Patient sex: M
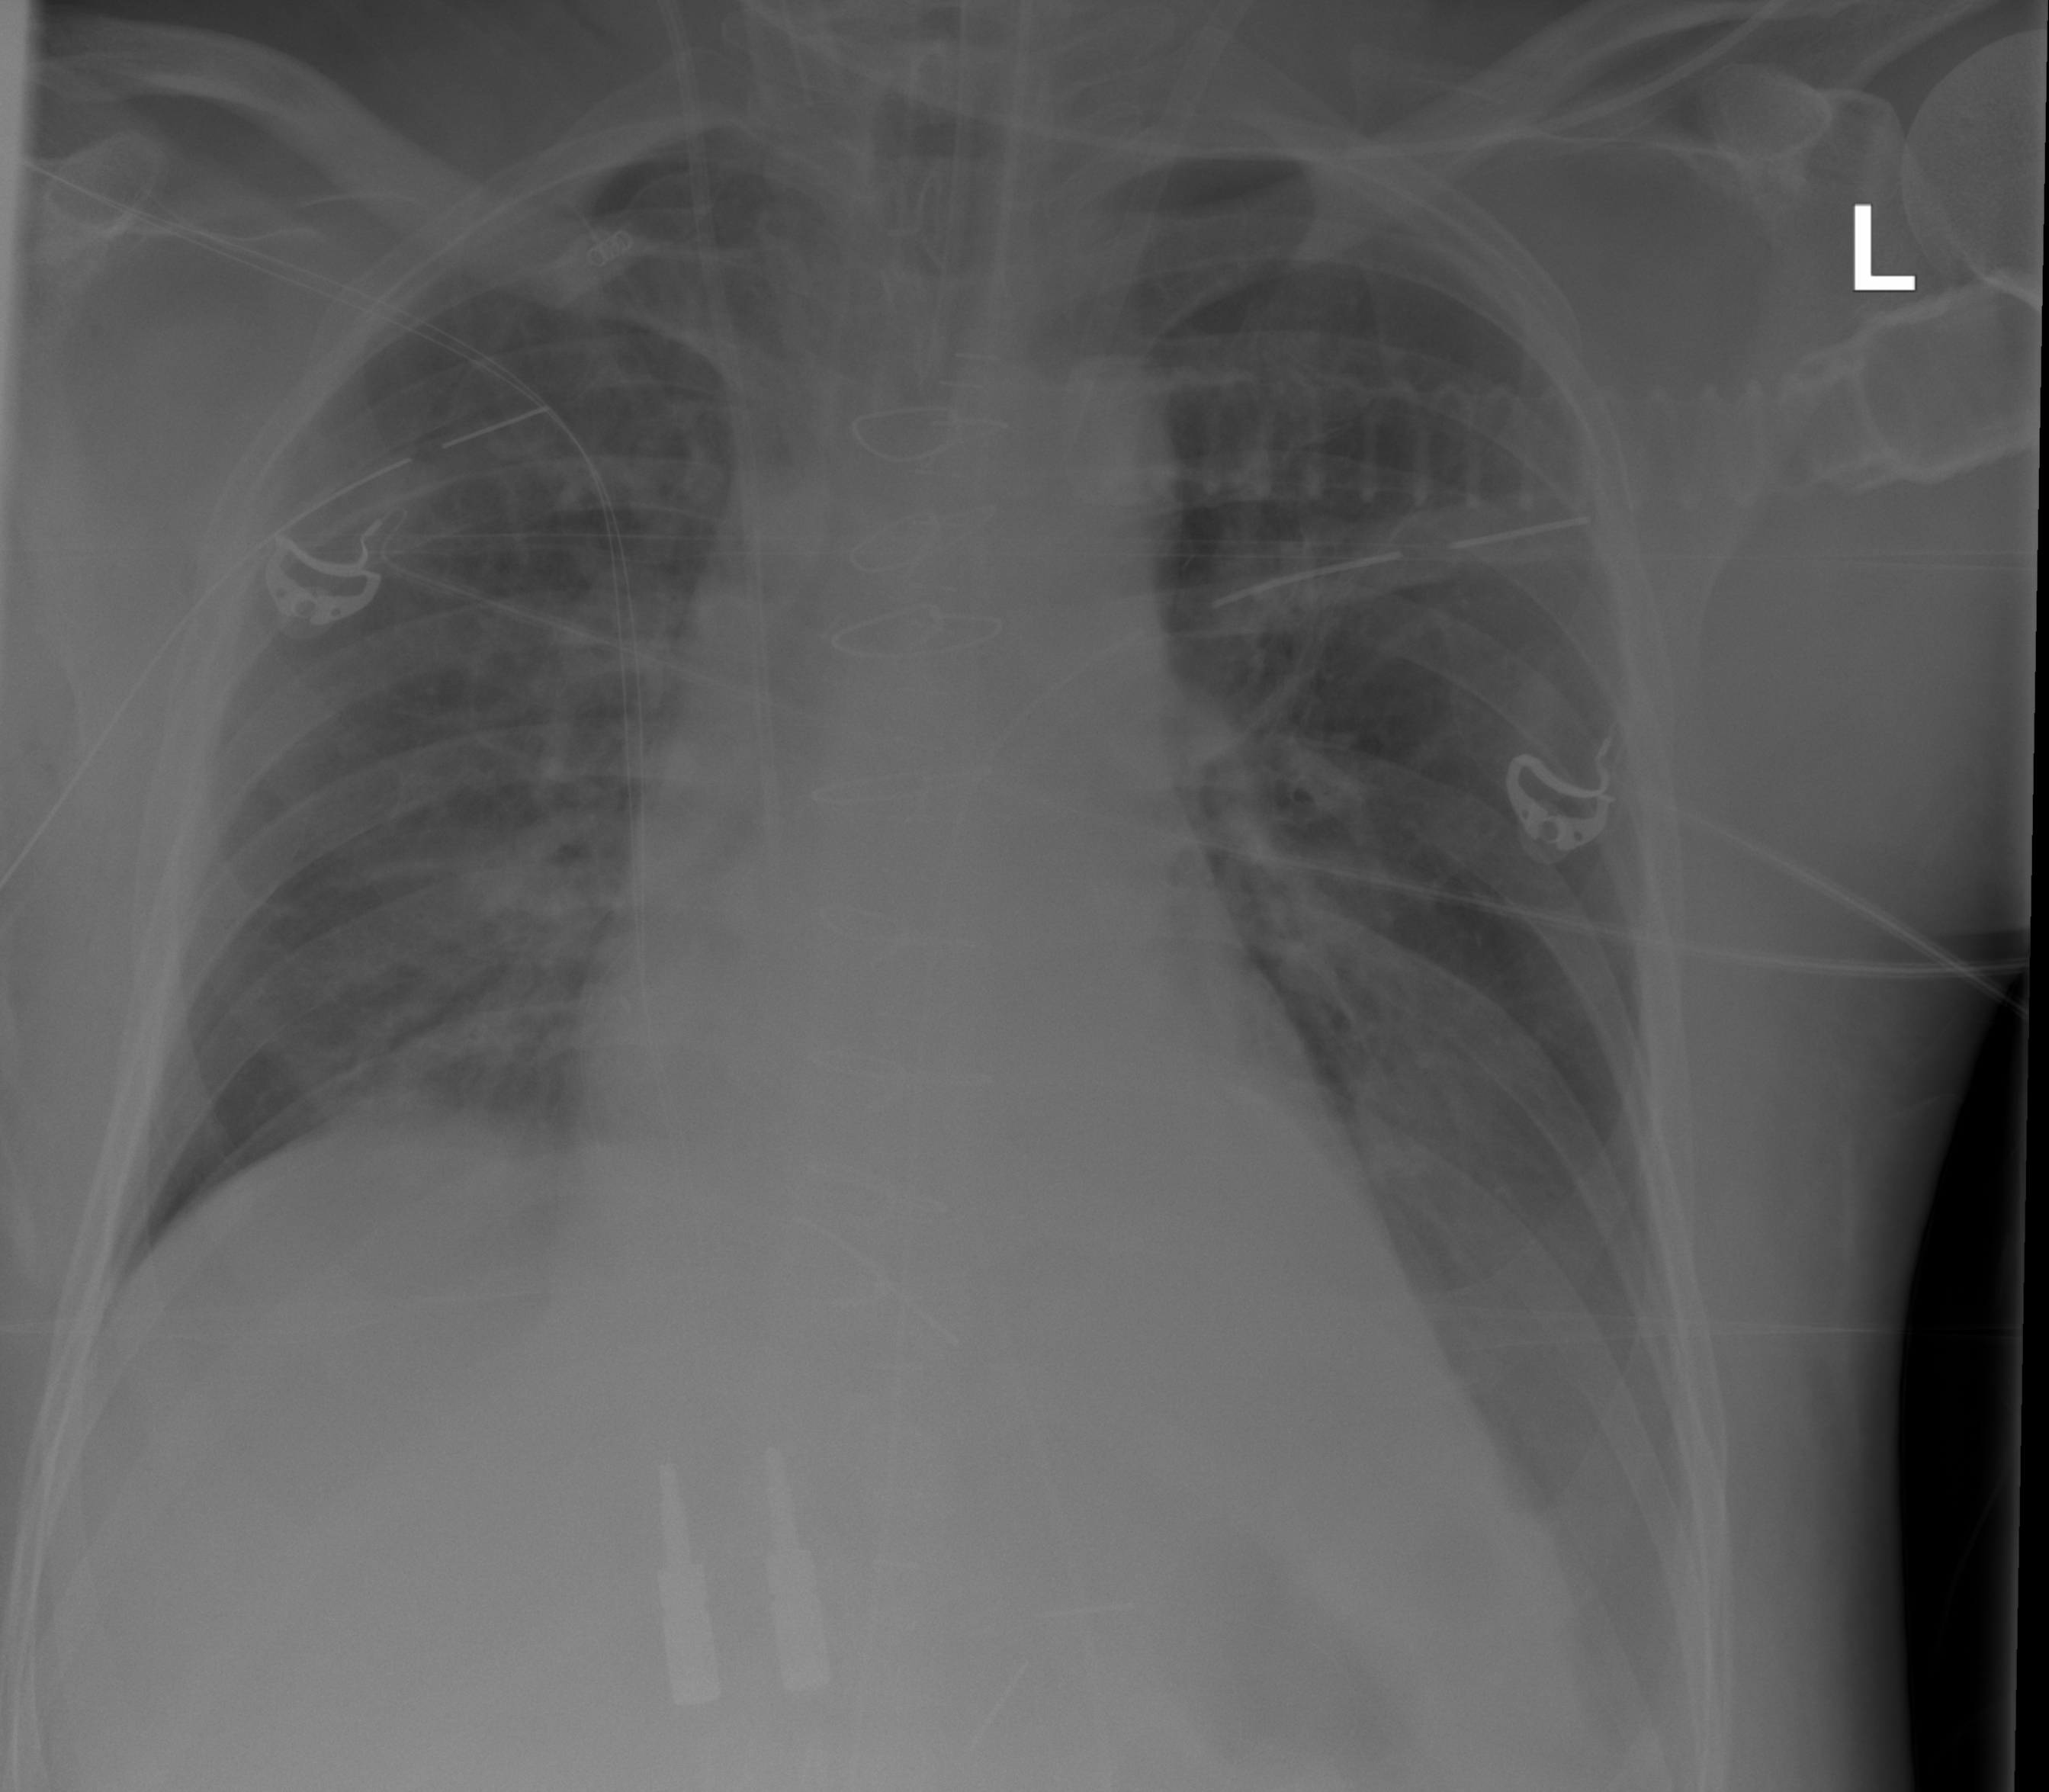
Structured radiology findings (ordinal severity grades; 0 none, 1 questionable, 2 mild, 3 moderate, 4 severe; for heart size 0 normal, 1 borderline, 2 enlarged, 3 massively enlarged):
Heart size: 2
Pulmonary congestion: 0
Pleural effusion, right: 0
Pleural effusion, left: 2
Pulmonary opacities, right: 2
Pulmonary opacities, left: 0
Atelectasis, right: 2
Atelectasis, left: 2